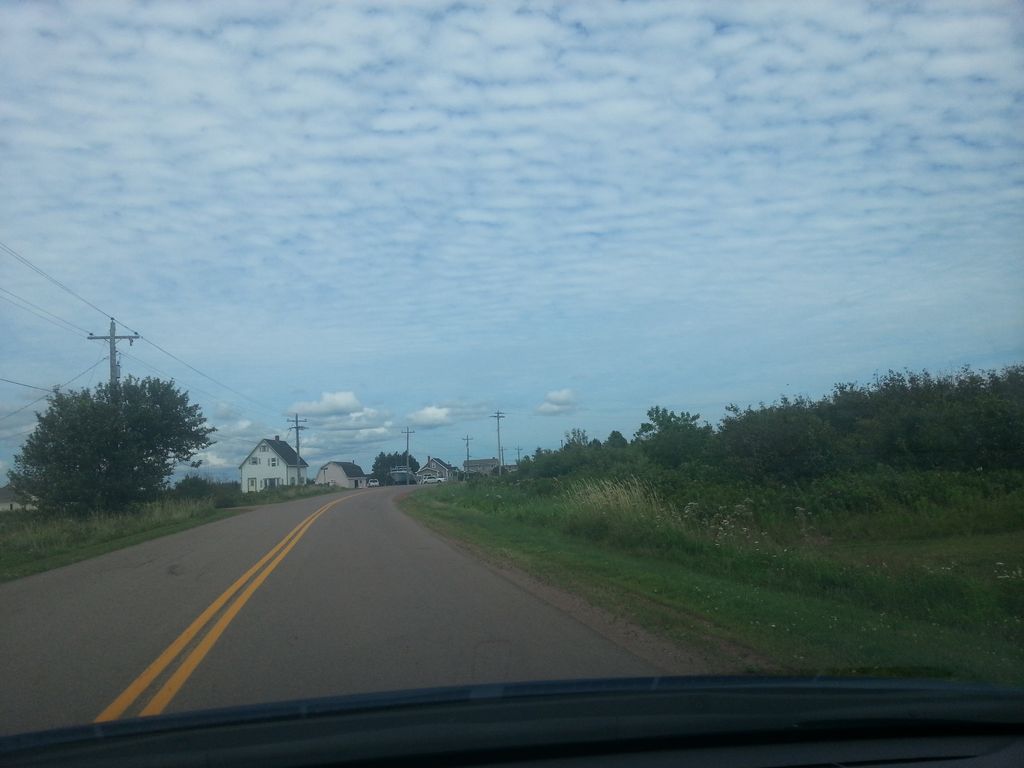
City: charlottetown